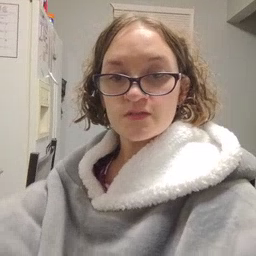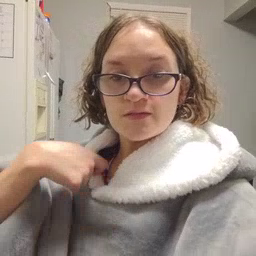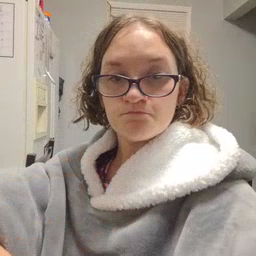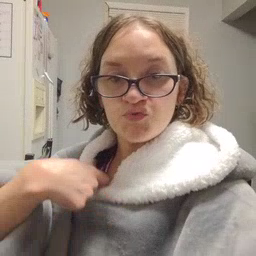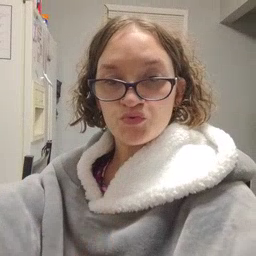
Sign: zipper